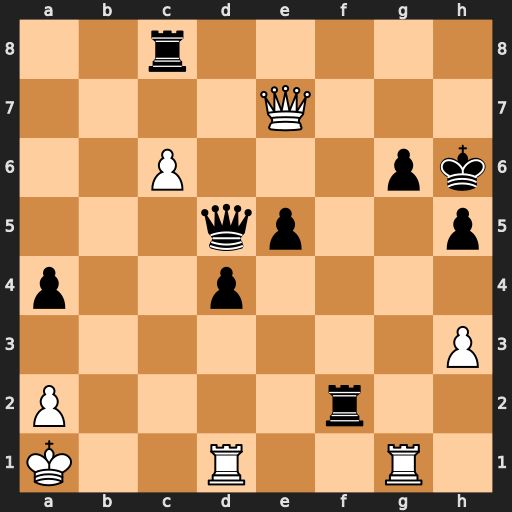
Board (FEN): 2r5/4Q3/2P3pk/3qp2p/p2p4/7P/P4r2/K2R2R1
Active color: w
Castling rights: -
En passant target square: -
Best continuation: Qg5+ Kg7 Qxg6+